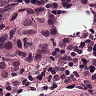
Metastatic tissue present: yes